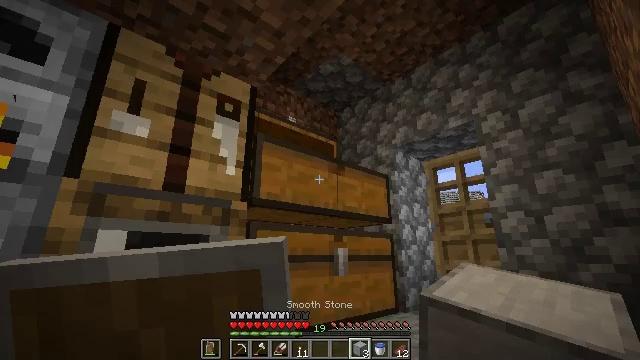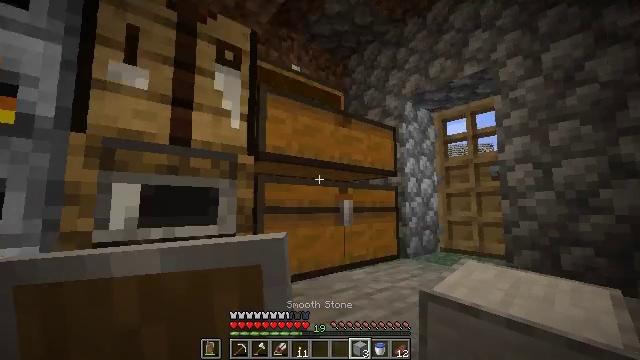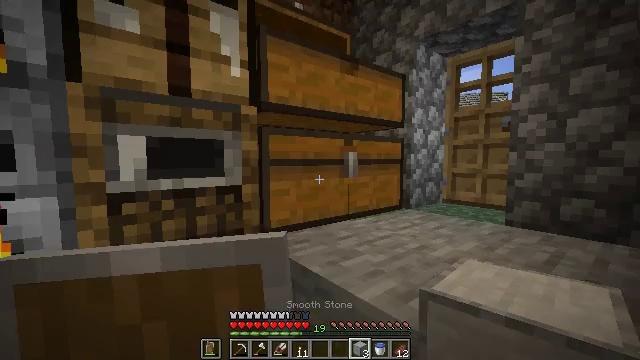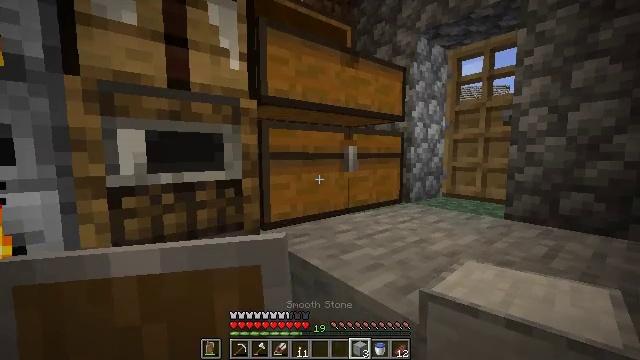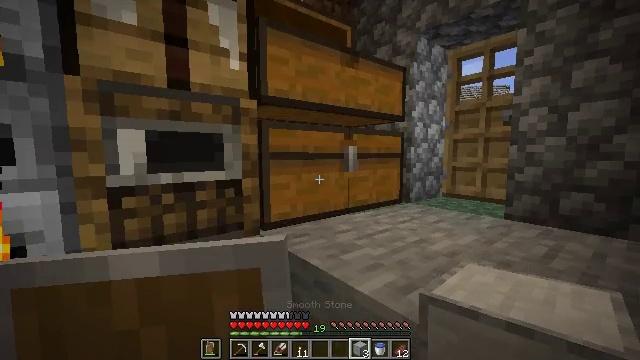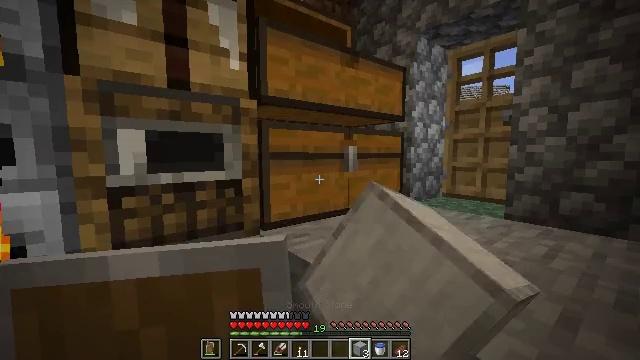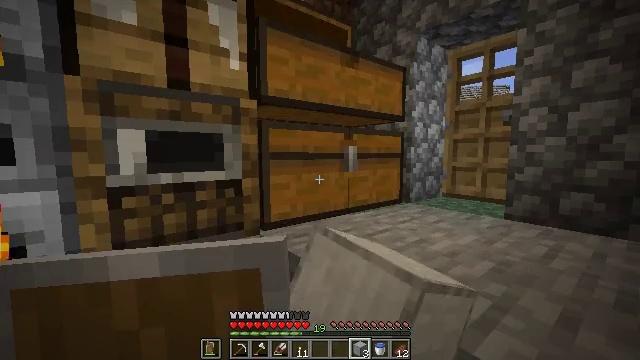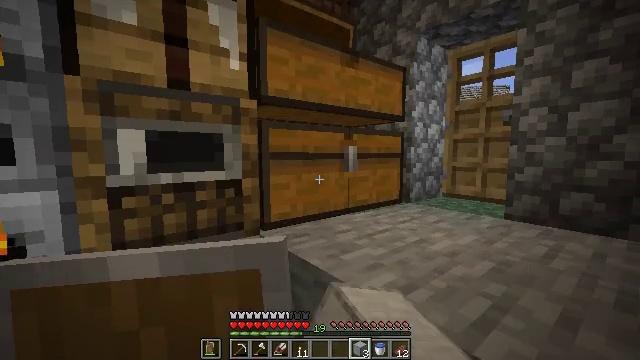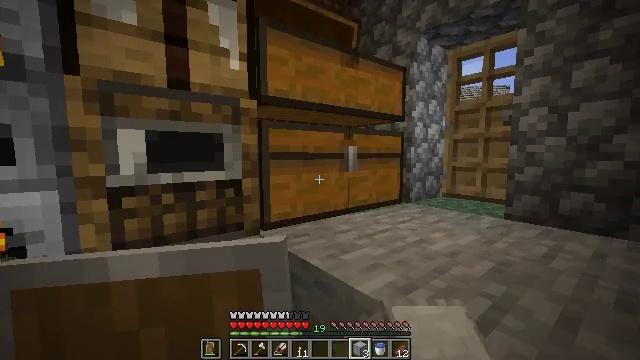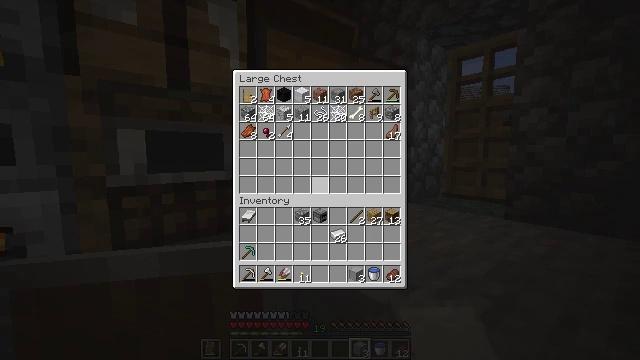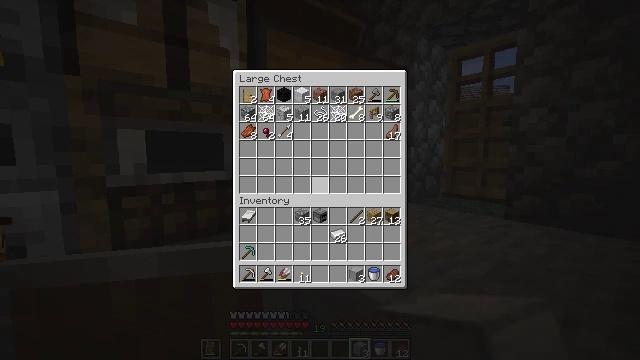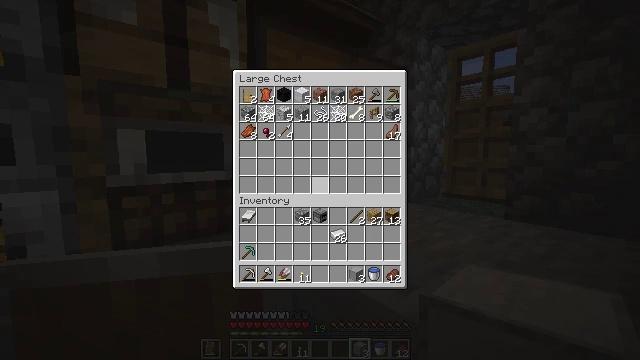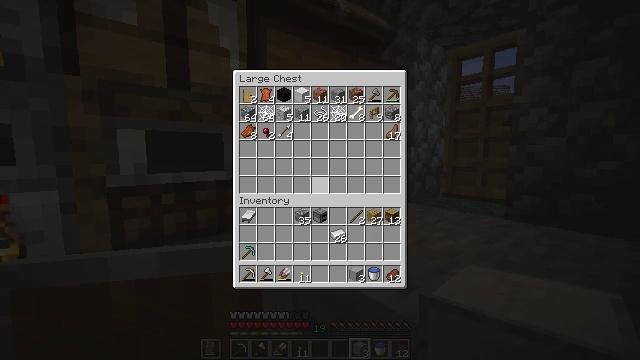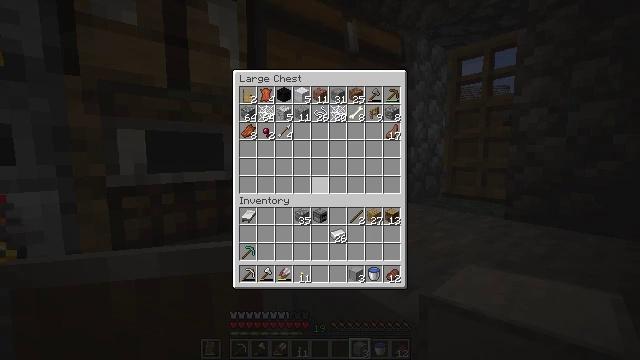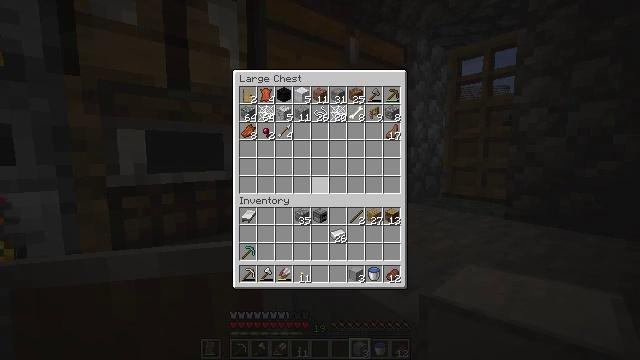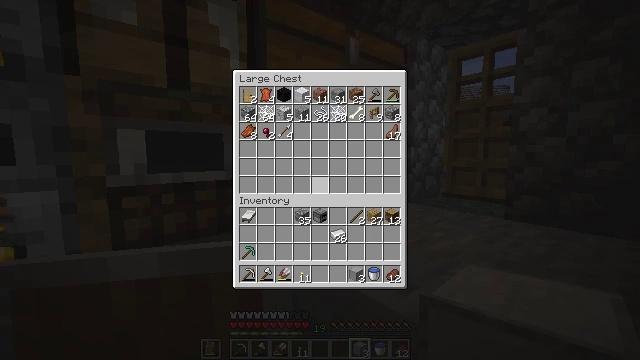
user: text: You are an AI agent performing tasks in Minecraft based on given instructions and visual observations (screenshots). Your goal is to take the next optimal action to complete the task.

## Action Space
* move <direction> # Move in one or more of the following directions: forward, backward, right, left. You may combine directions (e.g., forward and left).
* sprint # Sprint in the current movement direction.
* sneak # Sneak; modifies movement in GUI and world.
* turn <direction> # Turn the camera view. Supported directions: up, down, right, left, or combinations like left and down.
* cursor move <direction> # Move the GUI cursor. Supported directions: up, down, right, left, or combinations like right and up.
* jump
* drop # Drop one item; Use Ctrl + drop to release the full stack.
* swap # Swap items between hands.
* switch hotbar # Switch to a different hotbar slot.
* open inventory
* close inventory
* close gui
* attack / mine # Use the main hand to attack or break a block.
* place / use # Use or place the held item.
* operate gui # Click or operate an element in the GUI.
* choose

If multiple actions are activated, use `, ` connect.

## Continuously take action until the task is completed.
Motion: motion action
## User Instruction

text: Create a blast furnace using the required materials.
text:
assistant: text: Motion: turn left and down
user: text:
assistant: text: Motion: turn left and down
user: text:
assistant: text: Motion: turn down
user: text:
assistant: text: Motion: use / place
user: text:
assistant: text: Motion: use / place
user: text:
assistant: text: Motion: use / place
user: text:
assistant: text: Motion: no_op
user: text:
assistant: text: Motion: no_op
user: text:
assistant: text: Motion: open gui
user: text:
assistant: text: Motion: no_op
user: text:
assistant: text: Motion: no_op
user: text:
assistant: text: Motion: no_op
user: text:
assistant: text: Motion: no_op
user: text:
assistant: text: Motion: no_op
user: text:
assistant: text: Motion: no_op
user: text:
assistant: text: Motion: no_op
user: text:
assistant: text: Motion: no_op
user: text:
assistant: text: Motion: no_op
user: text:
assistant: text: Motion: cursor move up
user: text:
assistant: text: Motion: cursor move up
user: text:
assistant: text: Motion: no_op
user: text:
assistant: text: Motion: no_op
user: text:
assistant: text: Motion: no_op
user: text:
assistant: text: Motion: no_op
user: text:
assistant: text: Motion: no_op
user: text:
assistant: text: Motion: no_op
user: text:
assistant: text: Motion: no_op
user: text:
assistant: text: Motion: no_op
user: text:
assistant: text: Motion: no_op
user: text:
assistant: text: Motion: no_op